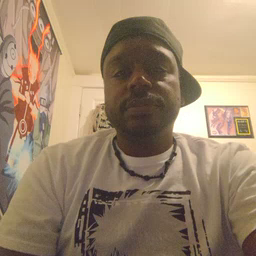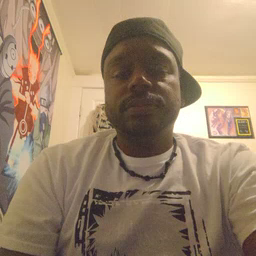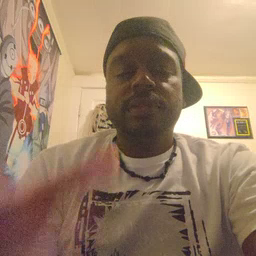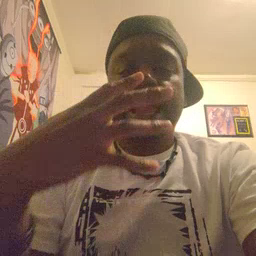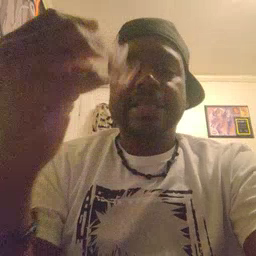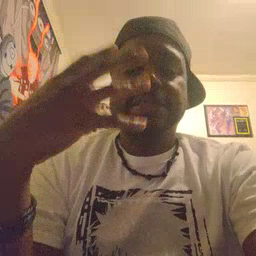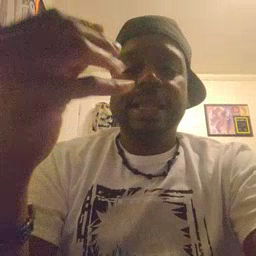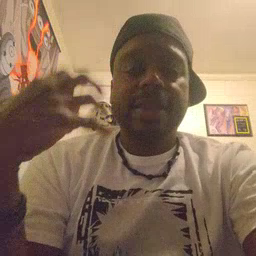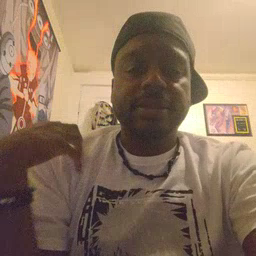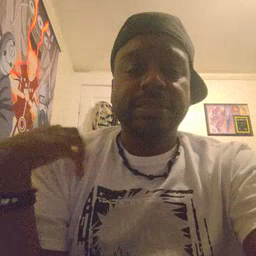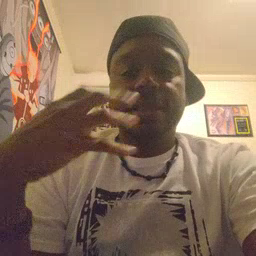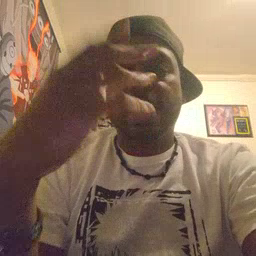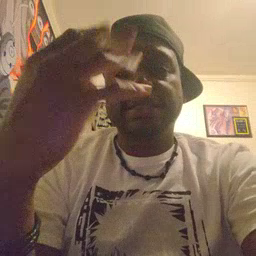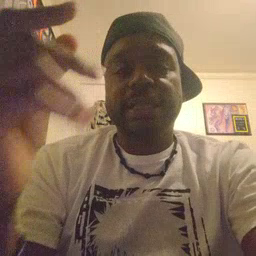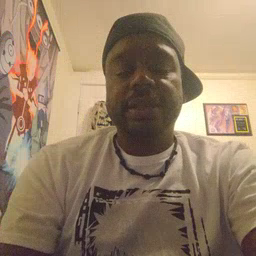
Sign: outside